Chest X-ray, AP view. Patient: 34 years old, sex F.
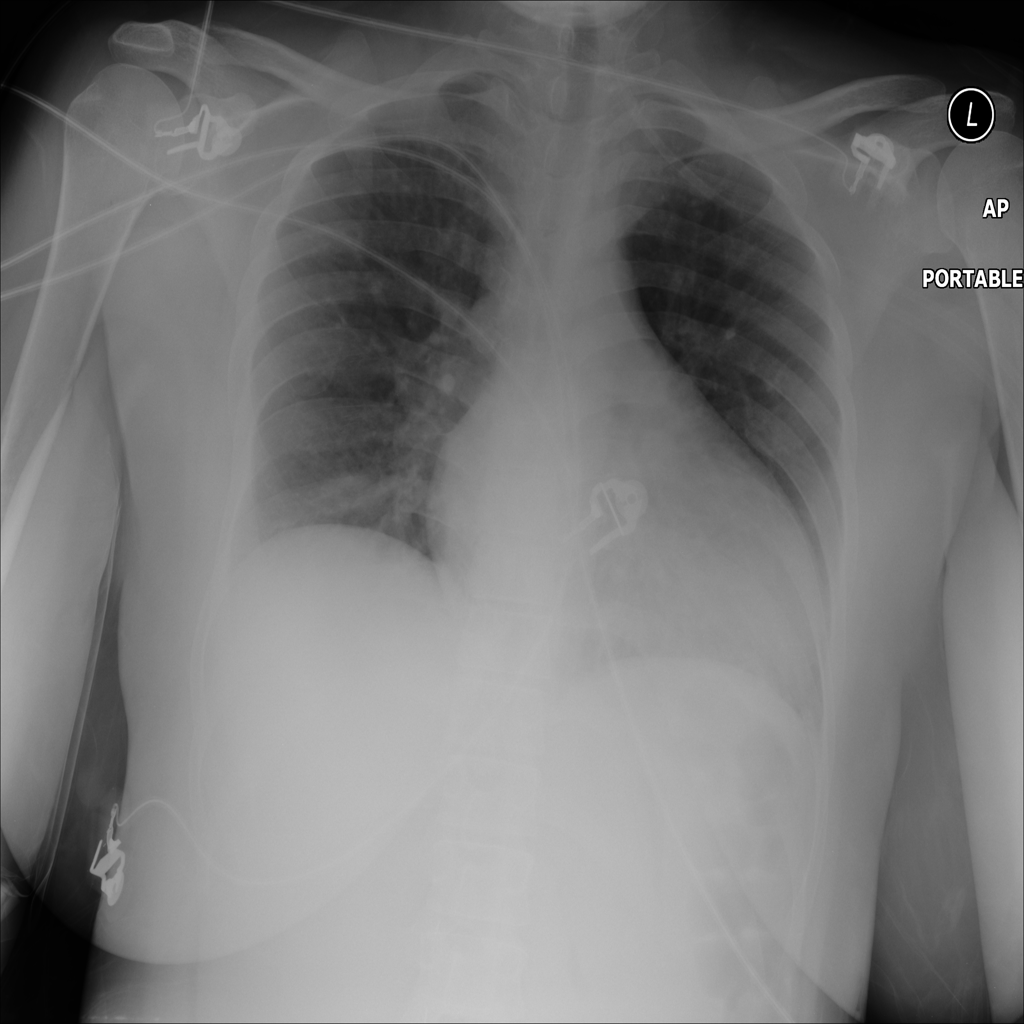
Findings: No Finding